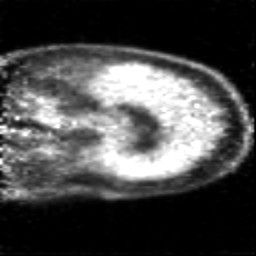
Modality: PET
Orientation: sagittal
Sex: female
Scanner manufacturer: siemens